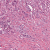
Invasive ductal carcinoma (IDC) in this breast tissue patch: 1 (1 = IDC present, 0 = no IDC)